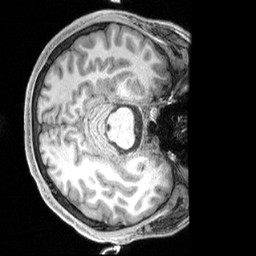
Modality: T1w
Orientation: axial
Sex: male
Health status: ill
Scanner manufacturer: siemens
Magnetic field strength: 3 T
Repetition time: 2.4 s
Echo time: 0.00201 s